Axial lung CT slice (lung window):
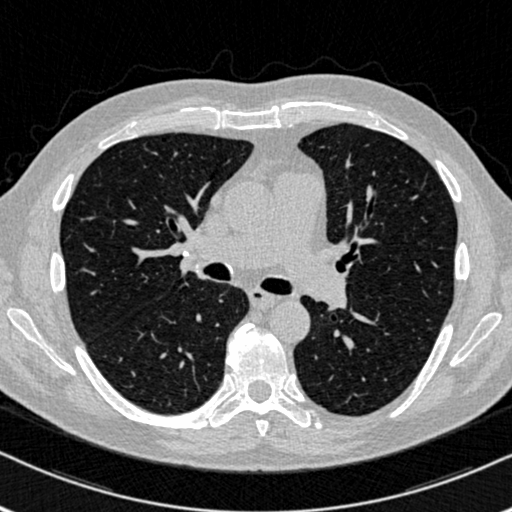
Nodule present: no